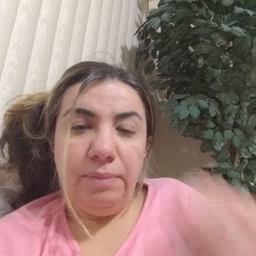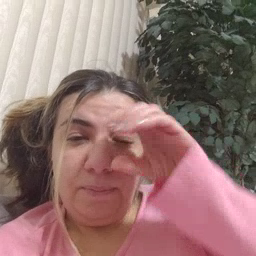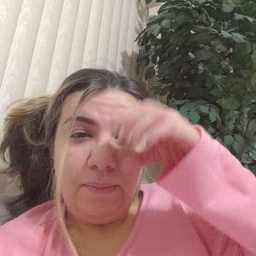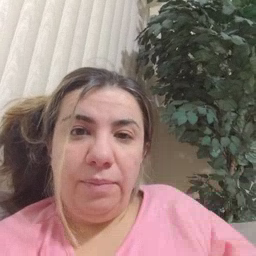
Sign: owl